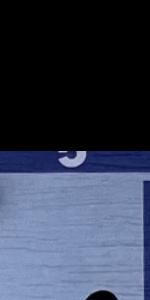
Label: Empty